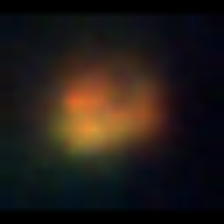
Taxon: NanoPlankton
Group: Other